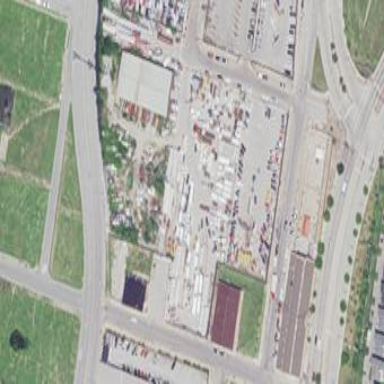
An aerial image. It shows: Scrap yard situated in industrial area.